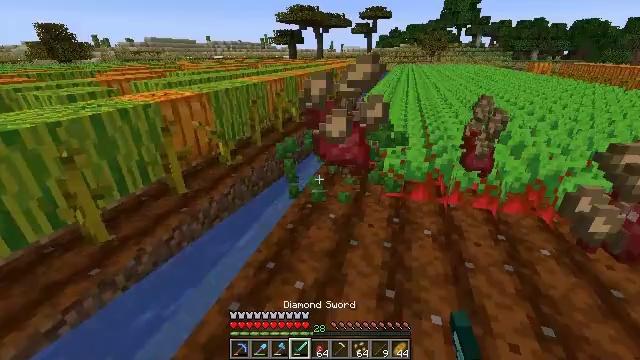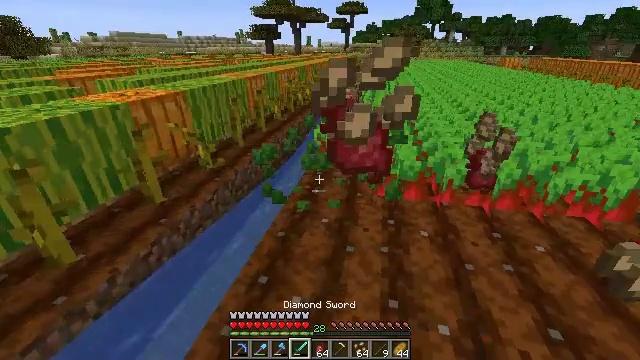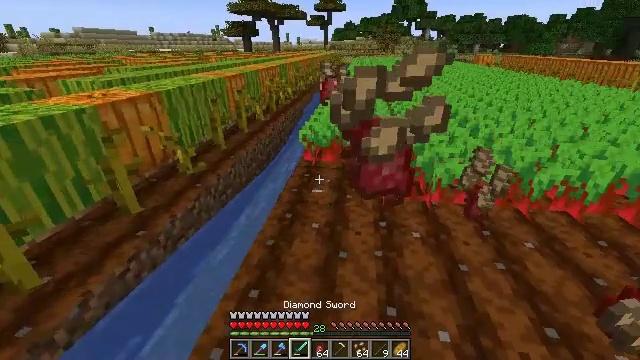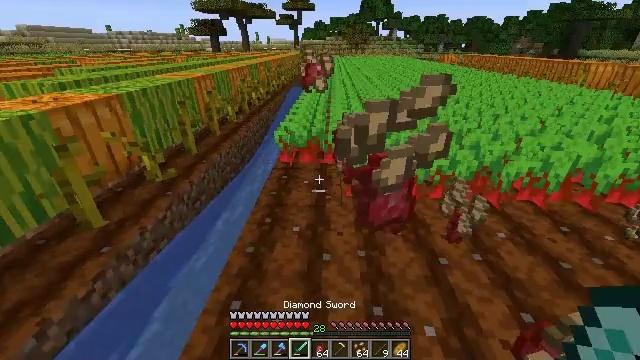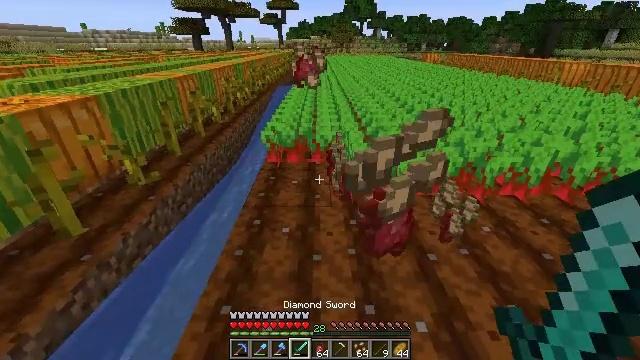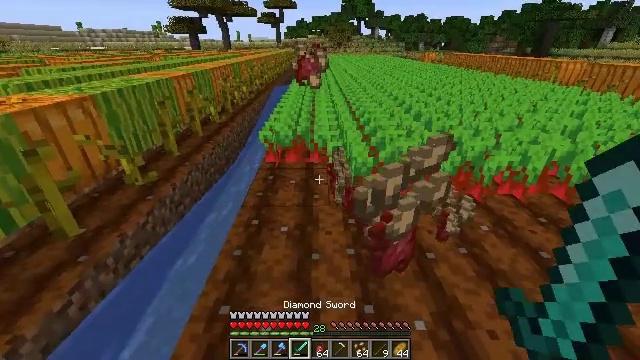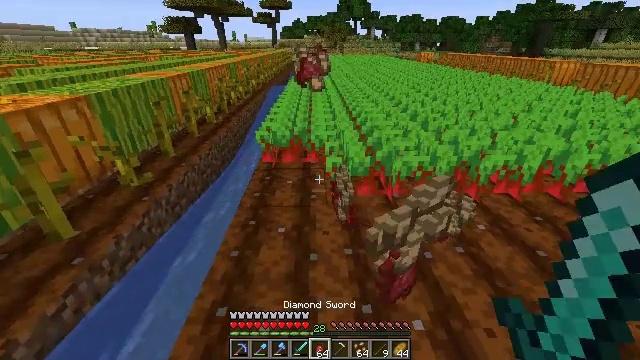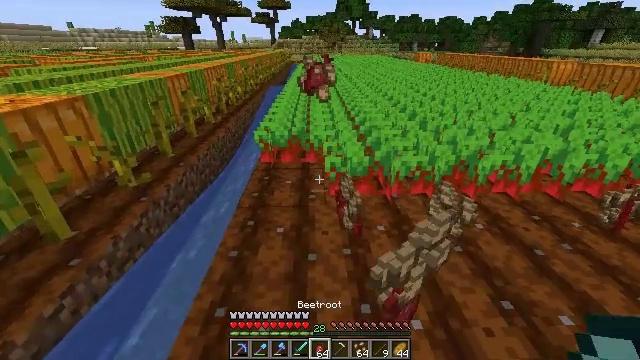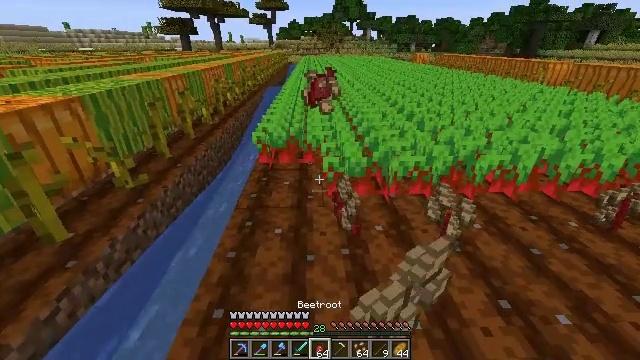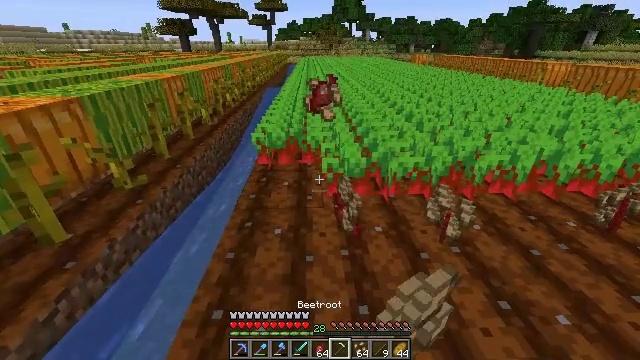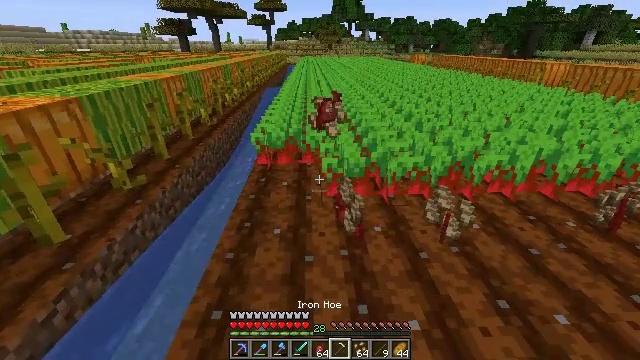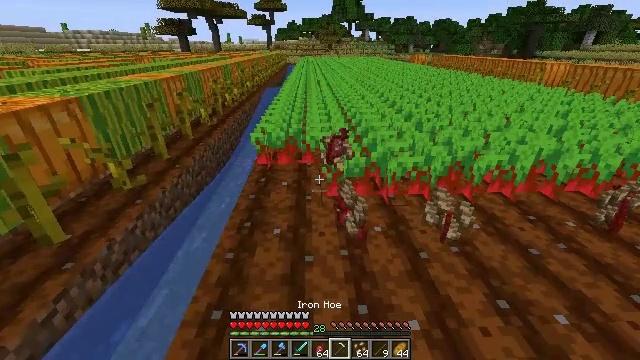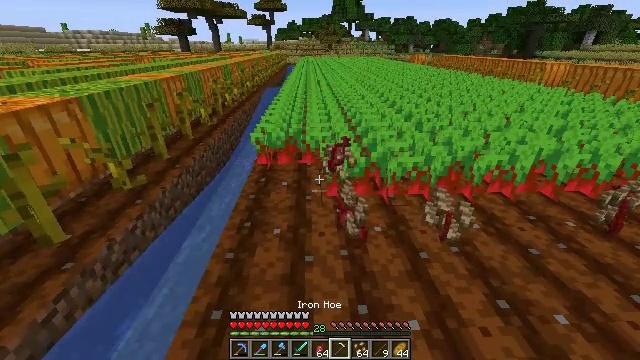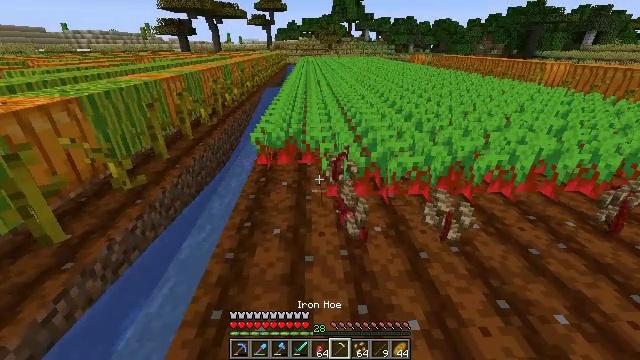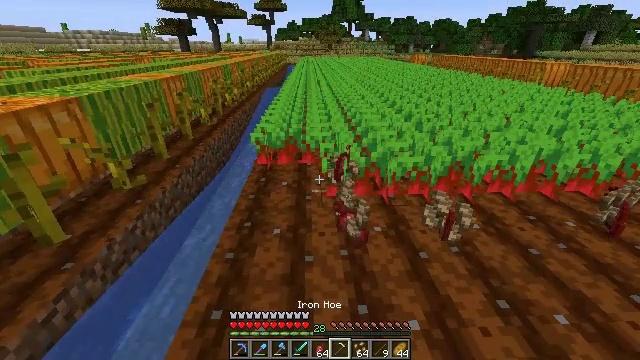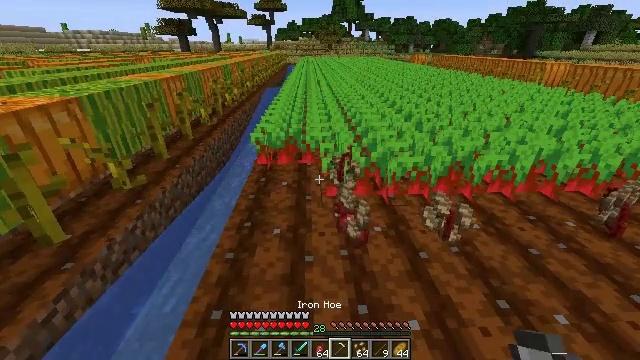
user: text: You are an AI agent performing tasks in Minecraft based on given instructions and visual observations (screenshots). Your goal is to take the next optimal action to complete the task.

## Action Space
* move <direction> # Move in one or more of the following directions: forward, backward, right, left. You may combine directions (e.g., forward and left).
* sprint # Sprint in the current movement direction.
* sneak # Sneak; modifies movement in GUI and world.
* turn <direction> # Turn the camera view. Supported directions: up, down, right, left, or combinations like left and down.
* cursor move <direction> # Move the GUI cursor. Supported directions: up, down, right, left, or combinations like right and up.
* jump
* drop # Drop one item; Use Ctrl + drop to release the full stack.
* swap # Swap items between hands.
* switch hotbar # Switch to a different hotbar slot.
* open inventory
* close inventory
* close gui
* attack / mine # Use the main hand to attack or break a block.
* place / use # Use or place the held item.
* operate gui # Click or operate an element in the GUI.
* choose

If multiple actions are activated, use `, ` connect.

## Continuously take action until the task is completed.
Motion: motion action
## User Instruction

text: Harvest the mature beetroots.
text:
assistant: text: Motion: turn right, switch to hotbar 4
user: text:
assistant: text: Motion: turn right
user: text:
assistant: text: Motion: turn right
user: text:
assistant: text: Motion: turn right
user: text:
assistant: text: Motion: no_op
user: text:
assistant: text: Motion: switch to hotbar 5
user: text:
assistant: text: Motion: switch to hotbar 5
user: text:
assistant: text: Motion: no_op
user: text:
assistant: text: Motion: switch to hotbar 6
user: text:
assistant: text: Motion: switch to hotbar 6
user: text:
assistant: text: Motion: switch to hotbar 6
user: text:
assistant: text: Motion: switch to hotbar 6
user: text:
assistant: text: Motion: no_op
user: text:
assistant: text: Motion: no_op
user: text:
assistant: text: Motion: no_op
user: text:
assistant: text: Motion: no_op
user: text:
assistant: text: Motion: no_op
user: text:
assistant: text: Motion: no_op
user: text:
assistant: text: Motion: move forward, turn up
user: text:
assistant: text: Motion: move forward, turn left and up
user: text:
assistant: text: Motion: move forward, turn left and up
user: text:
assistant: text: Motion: move forward
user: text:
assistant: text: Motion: move forward
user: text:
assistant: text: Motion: move forward, turn right, attack / mine
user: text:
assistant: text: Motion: move forward and move right, turn right, attack / mine
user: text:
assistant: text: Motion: move forward and move right, turn right and down, attack / mine
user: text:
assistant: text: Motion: move forward and move right, turn right and down, attack / mine
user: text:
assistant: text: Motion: move forward and move right, turn right, attack / mine
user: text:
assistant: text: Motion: move forward and move right, turn right, attack / mine
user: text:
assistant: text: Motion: move forward and move right, turn right, attack / mine